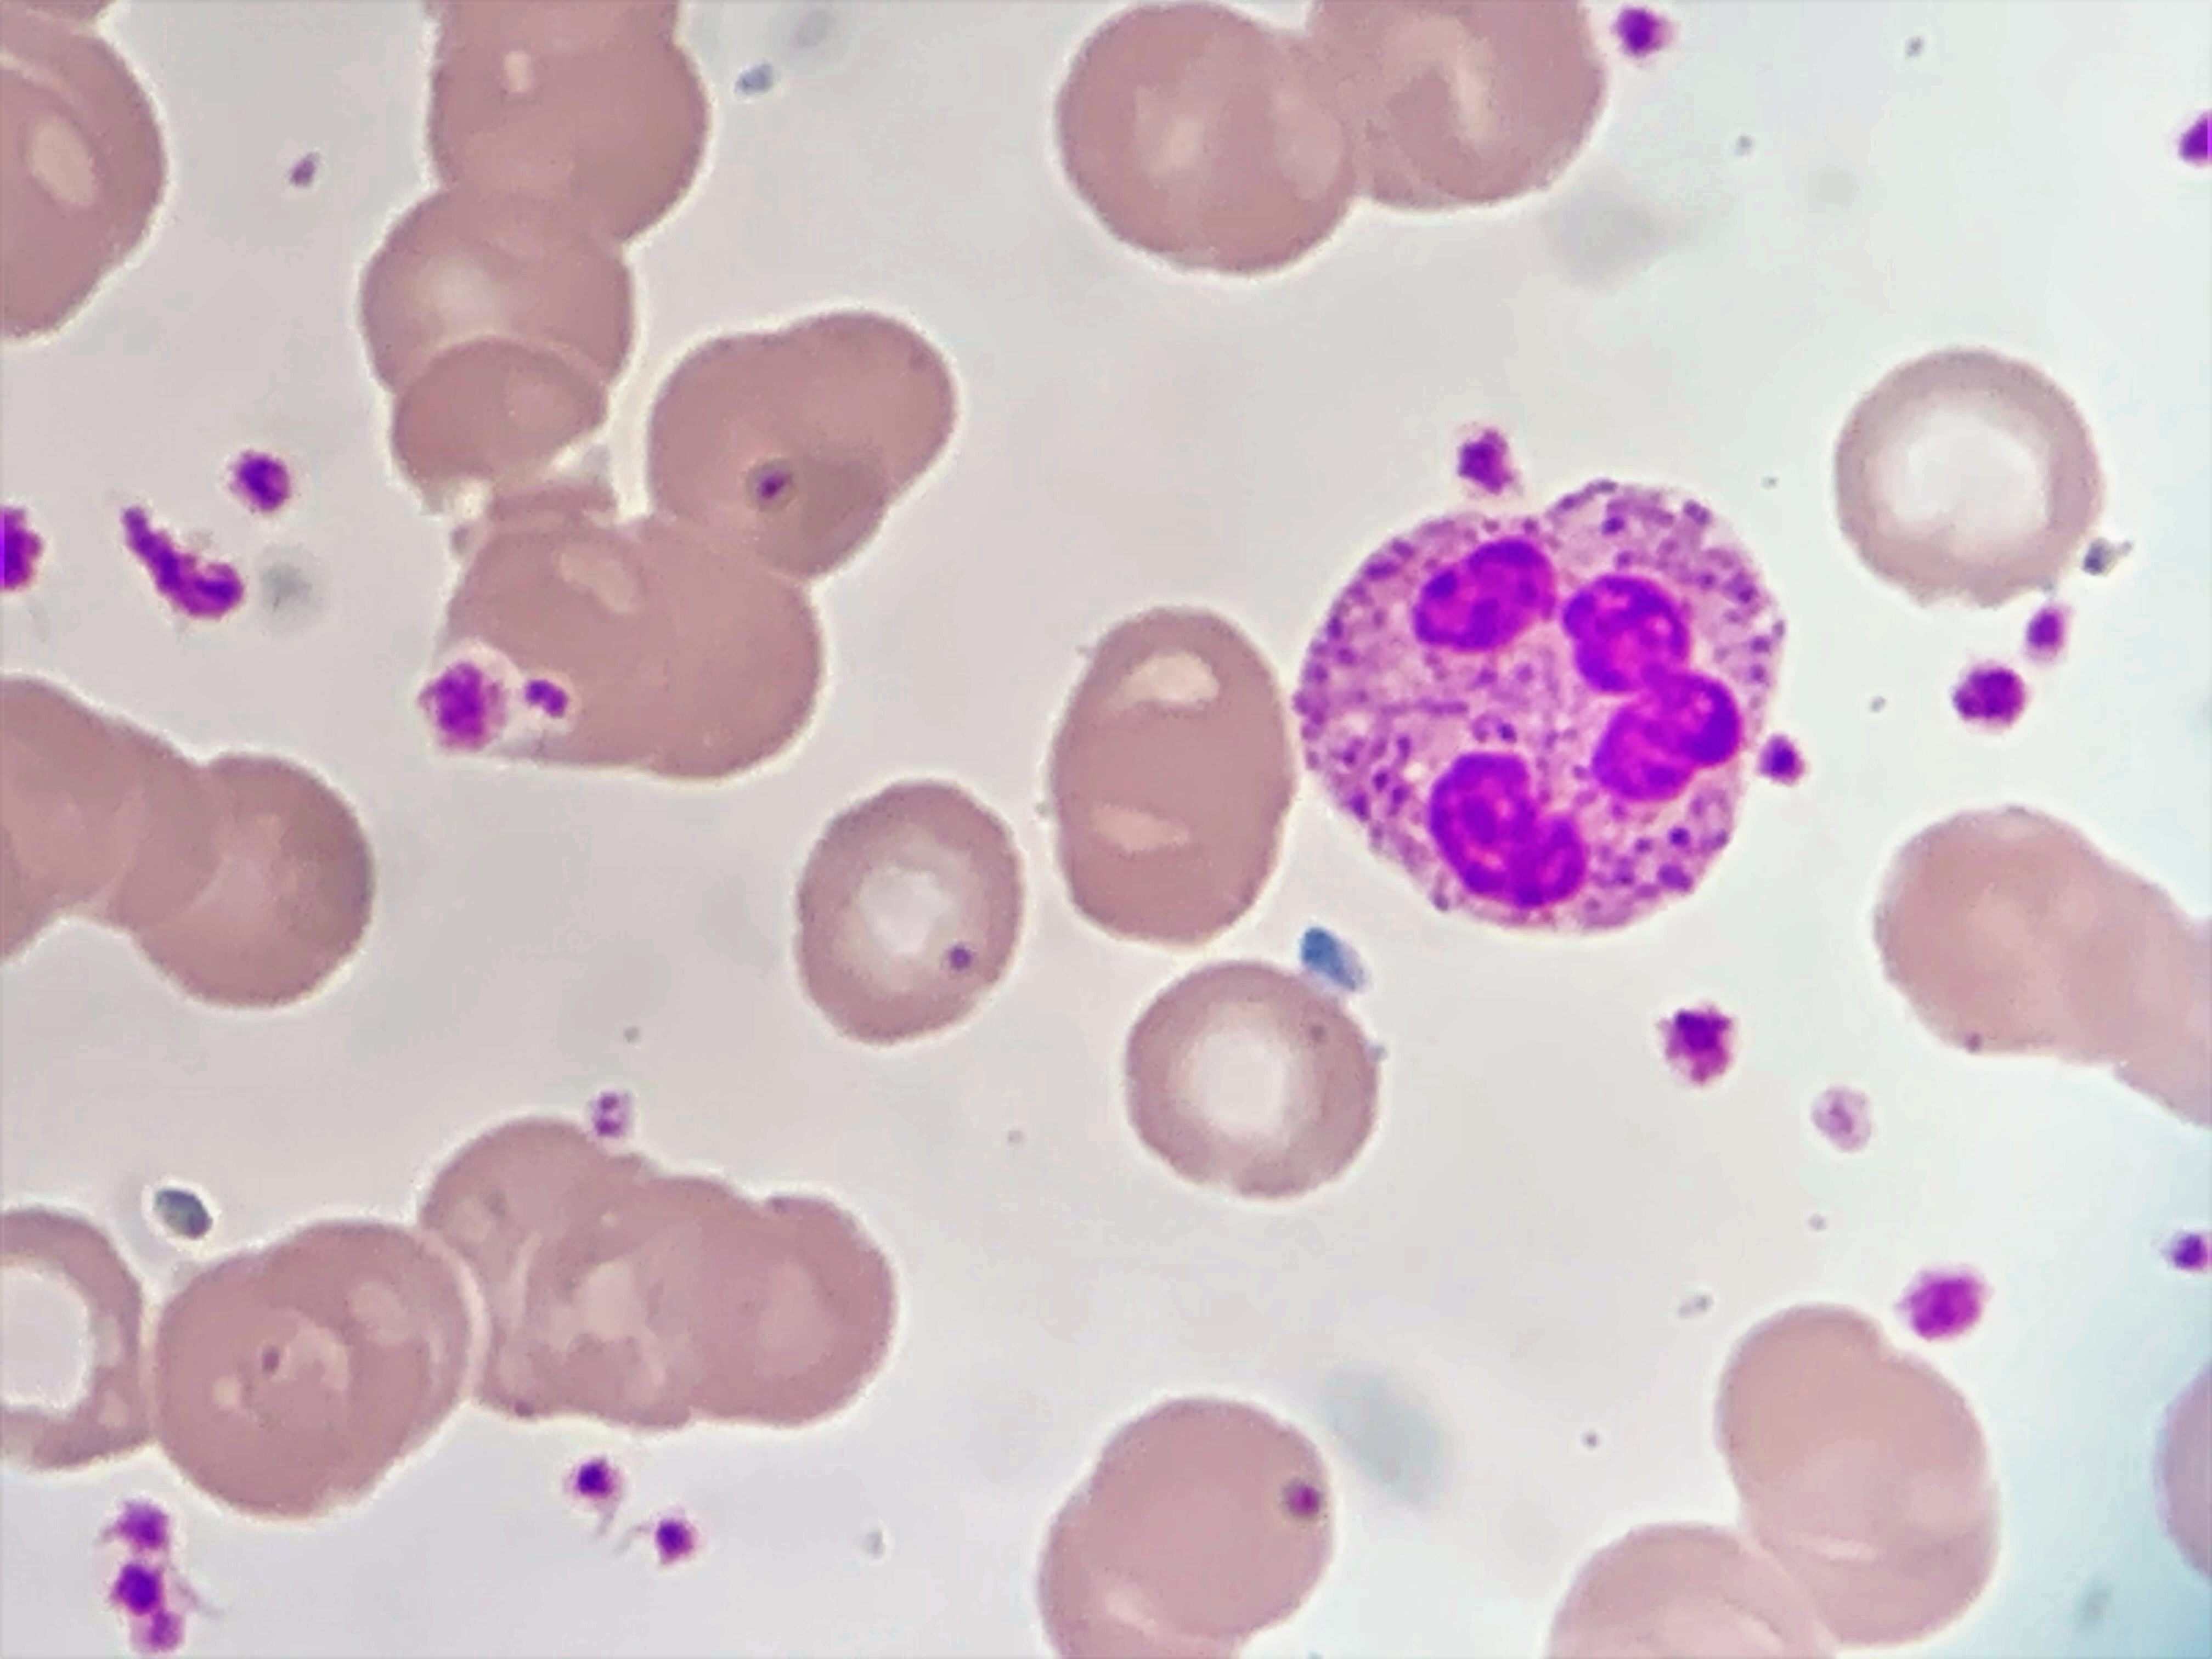
Cell type: NEUTROPHILS